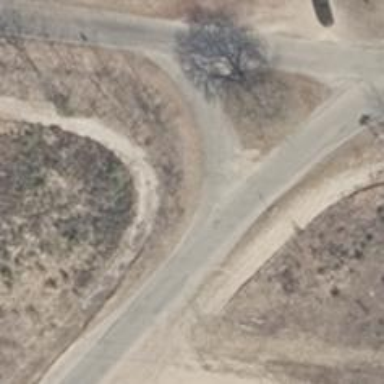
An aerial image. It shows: Unclassified road with asphalt surface.